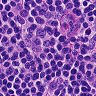
Metastatic tissue present: no